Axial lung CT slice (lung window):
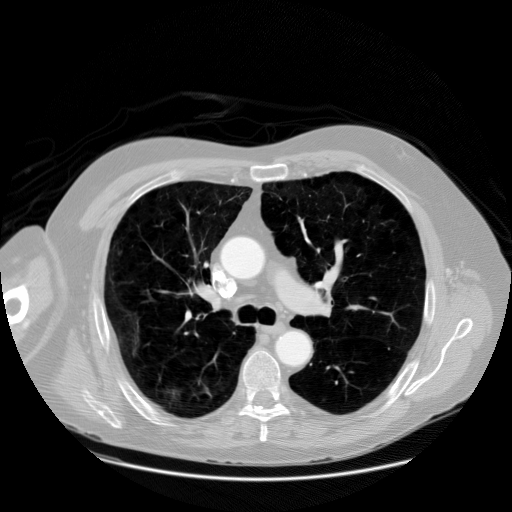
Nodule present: no